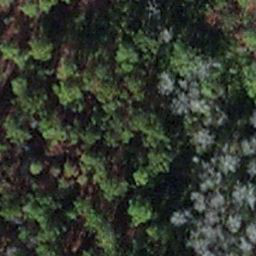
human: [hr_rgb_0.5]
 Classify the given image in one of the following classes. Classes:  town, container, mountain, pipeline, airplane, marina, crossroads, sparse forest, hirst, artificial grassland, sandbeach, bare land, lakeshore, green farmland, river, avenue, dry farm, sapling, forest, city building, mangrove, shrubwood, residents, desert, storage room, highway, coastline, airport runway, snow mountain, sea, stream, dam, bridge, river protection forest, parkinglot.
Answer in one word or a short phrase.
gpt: sapling